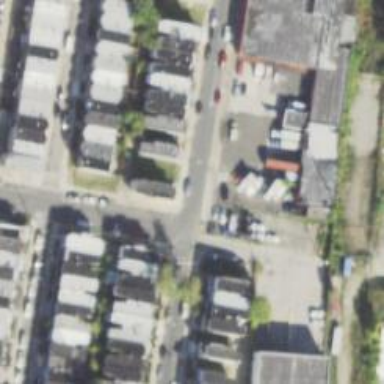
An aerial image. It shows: Alleyway designated as service road.